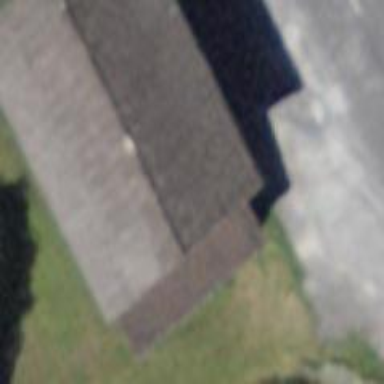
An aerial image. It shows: Warehouse.